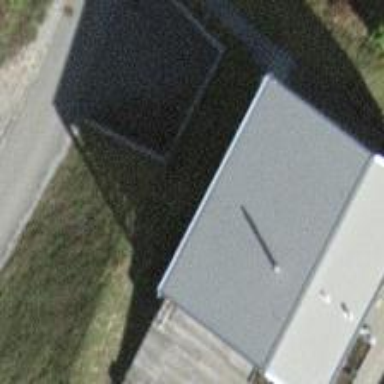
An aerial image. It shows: Simple and straightforward house.